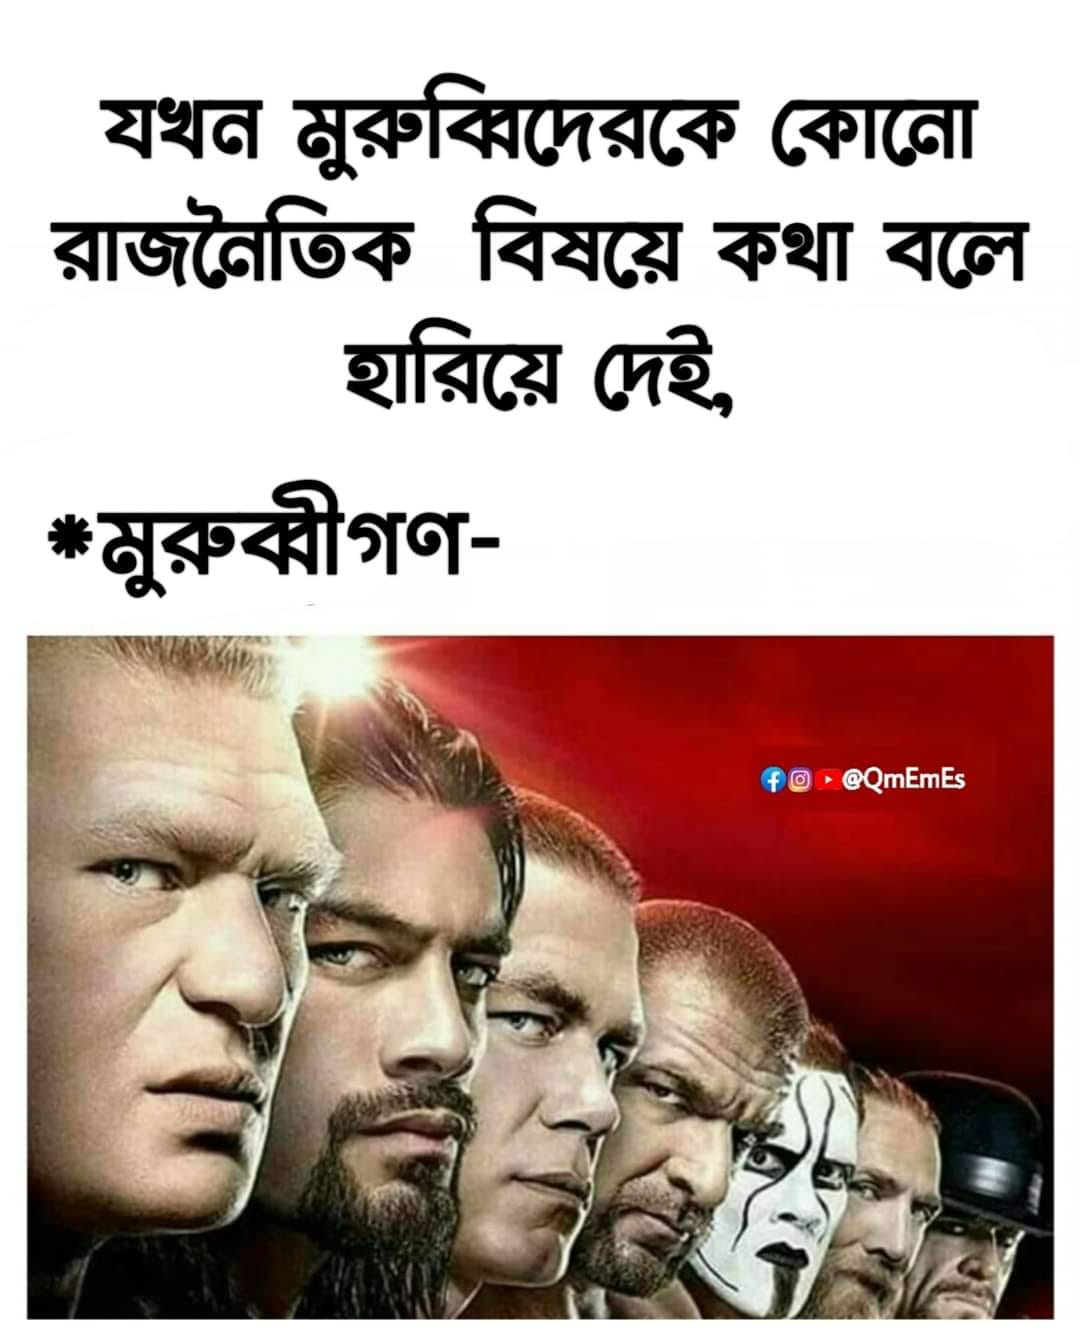
Caption: যখন মুরুব্বিদেরকে কোনো রাজনৈতিক বিষয়ে কথা বলে হারিয়ে দেই,  মুরুব্বীগণ -
Label: non-hate